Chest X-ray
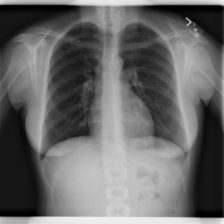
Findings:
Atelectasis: negative
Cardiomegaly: negative
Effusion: negative
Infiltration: negative
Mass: negative
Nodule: negative
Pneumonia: negative
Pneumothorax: negative
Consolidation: negative
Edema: negative
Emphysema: negative
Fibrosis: negative
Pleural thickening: negative
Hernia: negative